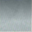
Piece: xx